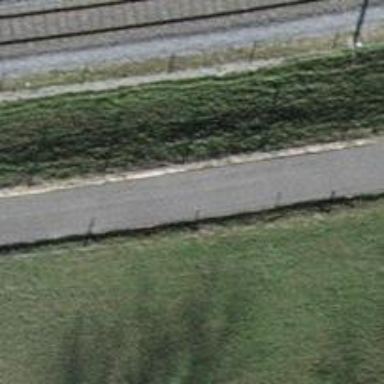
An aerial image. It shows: Asphalt track with grade 1 tracktype.